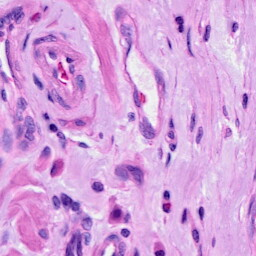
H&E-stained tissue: Ovarian